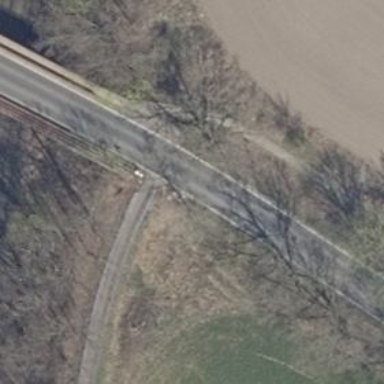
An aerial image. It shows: Secondary road with bridge.